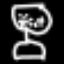
Label: hourglass